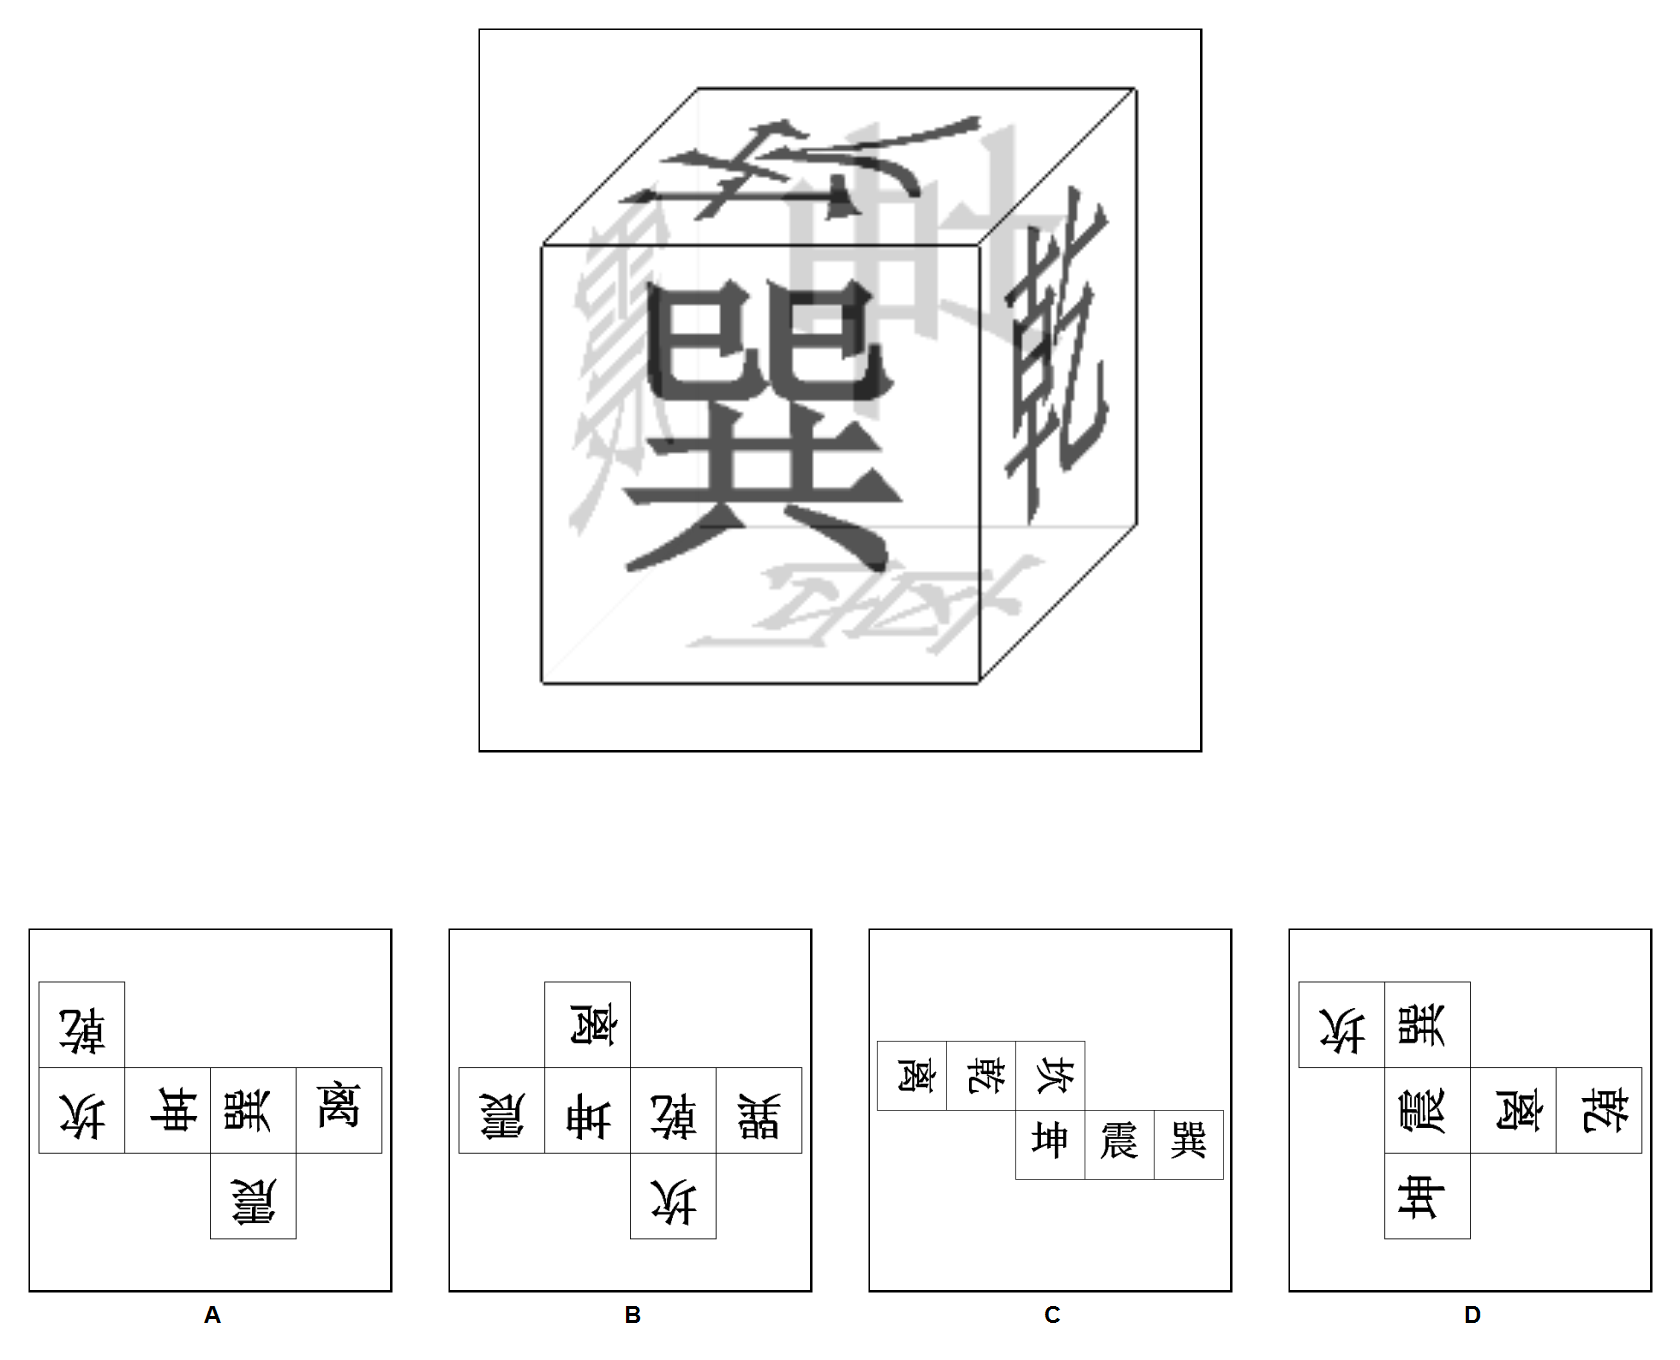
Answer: A